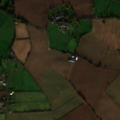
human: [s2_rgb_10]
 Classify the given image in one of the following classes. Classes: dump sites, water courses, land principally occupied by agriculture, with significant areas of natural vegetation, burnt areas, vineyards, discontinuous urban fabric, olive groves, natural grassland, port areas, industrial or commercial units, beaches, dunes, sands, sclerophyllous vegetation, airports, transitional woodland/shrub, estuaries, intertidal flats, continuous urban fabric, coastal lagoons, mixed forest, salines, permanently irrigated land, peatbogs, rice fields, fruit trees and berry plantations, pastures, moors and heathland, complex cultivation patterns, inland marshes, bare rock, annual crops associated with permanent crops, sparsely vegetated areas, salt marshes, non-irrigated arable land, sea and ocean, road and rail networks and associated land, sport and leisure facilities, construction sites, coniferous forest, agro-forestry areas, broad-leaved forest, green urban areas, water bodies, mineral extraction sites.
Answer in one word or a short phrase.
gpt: non-irrigated arable land, pastures